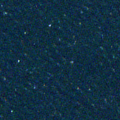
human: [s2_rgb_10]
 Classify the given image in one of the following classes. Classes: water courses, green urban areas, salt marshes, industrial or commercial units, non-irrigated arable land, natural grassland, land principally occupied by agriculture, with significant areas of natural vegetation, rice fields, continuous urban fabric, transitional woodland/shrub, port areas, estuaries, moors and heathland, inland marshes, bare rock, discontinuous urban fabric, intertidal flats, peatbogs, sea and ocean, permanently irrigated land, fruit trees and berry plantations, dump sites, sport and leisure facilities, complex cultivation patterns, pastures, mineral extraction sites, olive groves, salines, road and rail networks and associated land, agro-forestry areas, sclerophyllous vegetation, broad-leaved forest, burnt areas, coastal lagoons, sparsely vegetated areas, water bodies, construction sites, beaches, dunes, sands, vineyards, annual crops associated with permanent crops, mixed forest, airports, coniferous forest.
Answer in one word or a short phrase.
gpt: sea and ocean